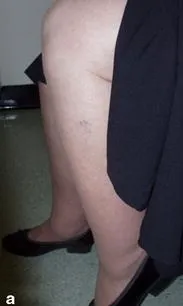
Follow-up at 1 year after surgery: Active knee flexion.
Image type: radiology (x_ray)